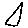
Label: triangle